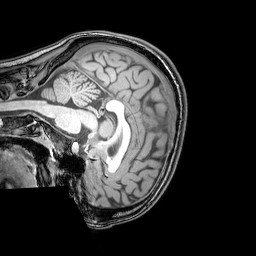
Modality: T1w
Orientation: sagittal
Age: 21
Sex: female
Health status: healthy
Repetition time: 0.081 s
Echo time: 0.037 s